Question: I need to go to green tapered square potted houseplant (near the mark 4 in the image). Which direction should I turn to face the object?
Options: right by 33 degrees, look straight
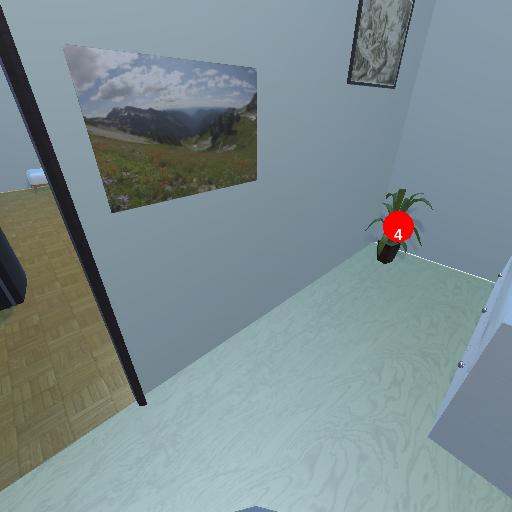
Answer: right by 33 degrees